Current action and preconditions to check: trajectory_clear

Your task: For each precondition in the list above, predict whether it will hold at this action.

Consider the current scene as observed from the mobile robot's camera, and analyze the predicted future states of all dynamic agents (e.g., people, animals, vehicles, or any moving entities) within the NEXT SECOND.

IMPORTANT: Only answer "very likely" if you are absolutely certain—based on strong, clear evidence—that a dynamic agent will violate the precondition in the predicted future state. Do NOT answer "very likely" for unlikely, ambiguous, or low-probability risks.

Ask yourself for each precondition: Is there a high probability, with clear and convincing evidence, that the predicted future states of any dynamic agent will interfere with the predicted future state of the currently executing action within the NEXT SECOND, causing that precondition to fail?

Assess the risk level based on these predictions. Use "likely" or "very likely" if motions create a clear risk of interference.

Use "neutral" or "improbable" if agents are nearby but their predicted paths are clearly diverging or non-conflicting.

Failure Risk Categories: "very improbable", "improbable", "neutral", "likely", "very likely"

Answer Format: Output ONLY the probability_of_failure value from these categories: "very improbable", "improbable", "neutral", "likely", "very likely"

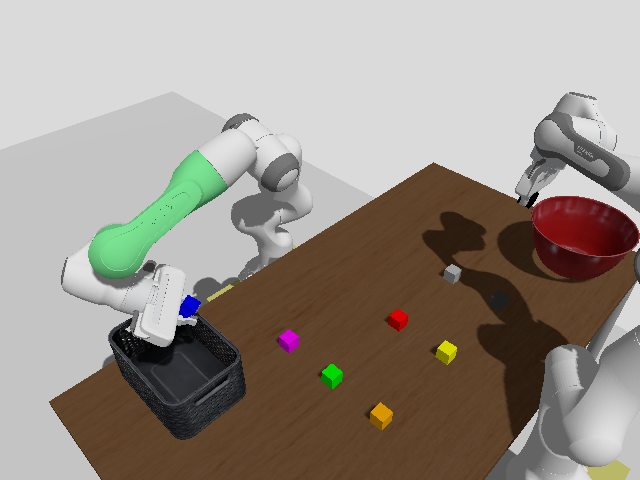

Answer: very improbable